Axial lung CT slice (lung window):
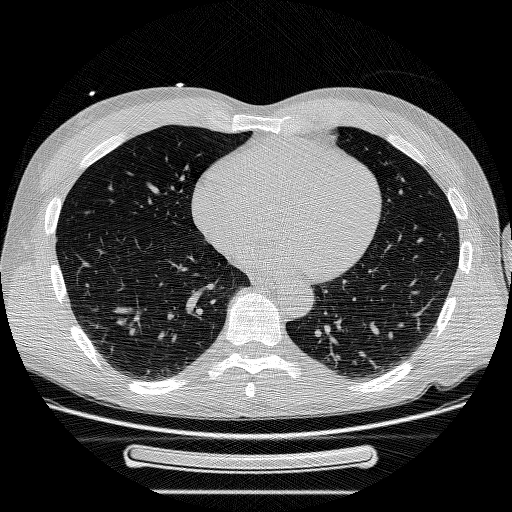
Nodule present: no